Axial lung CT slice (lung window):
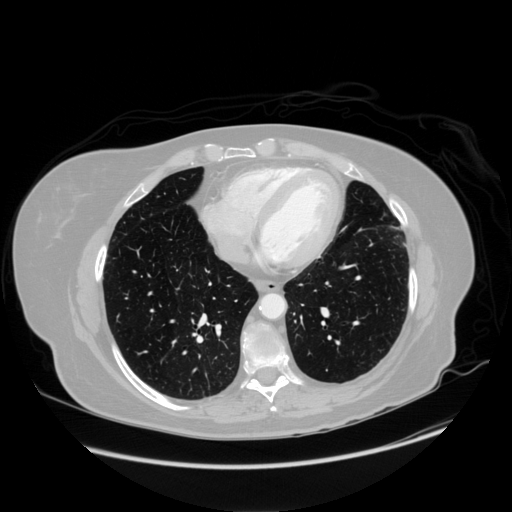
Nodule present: no